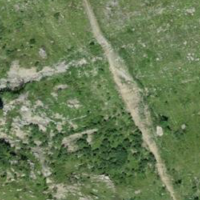
EUNIS habitat code: 26
Species observed at this site:
Parnassia palustris